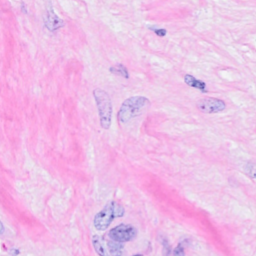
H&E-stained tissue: Breast